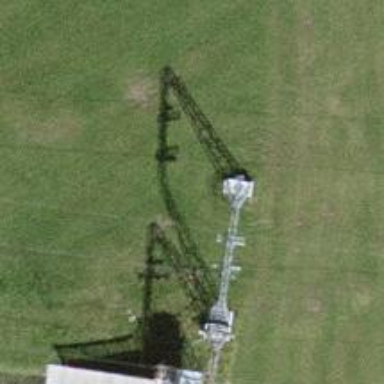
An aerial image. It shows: Pylon used for aerialway.